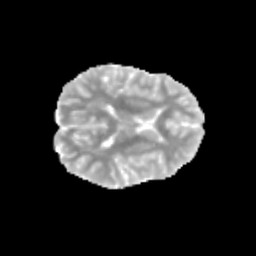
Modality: MD
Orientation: axial
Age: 13
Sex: female
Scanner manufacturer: siemens
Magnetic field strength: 3 T
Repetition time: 3.8 s
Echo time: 0.07 s